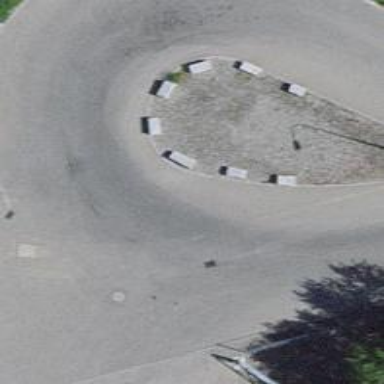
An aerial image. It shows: Block barrier.